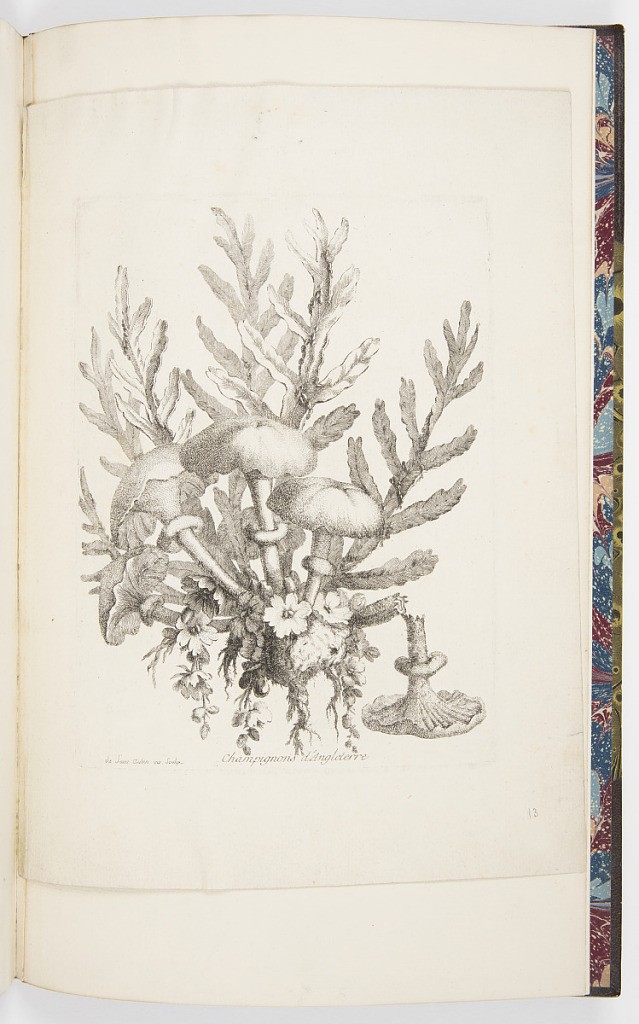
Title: Champignons d'Angleterre
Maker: Charles-Germain de Saint-Aubin, French, 1721–1786
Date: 1755-68
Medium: Etching on laid paper
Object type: Print
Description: A bouquet of English mushrooms with roots. The root system also has small flowers and leaves growing from it. The plate is signed but not numbered.